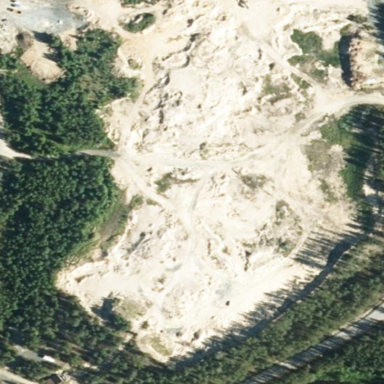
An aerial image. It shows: Quarry area with sand as the primary resource.